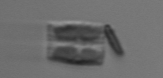
Label: Bacillariophyceae_morphotype1